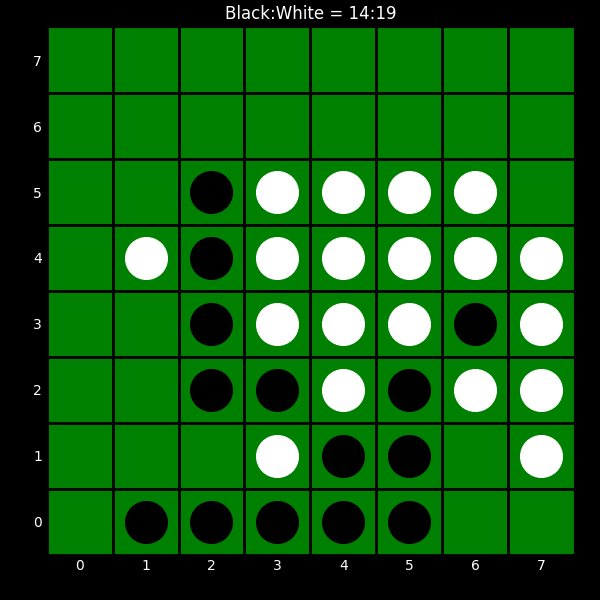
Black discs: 14
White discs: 19